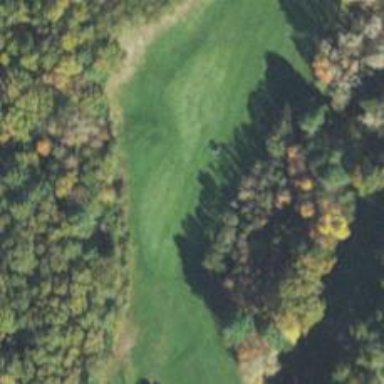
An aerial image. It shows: View of golf hole.